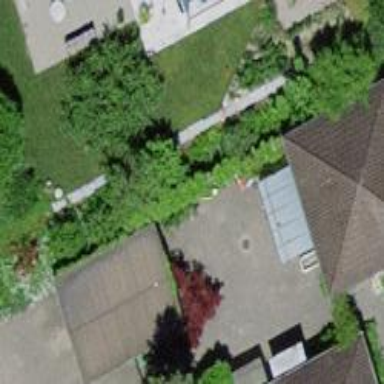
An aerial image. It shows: Carport structure.